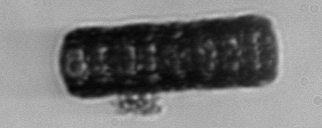
Label: Paralia_sulcata